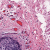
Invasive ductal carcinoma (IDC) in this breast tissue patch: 0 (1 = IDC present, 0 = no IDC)